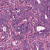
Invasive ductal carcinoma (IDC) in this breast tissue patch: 1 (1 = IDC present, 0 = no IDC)